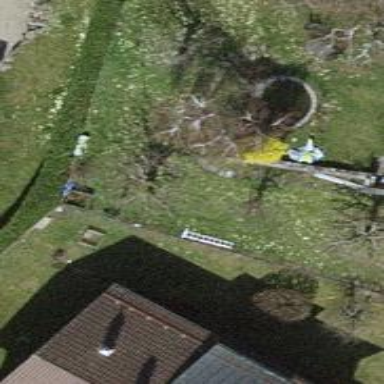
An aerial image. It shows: Deciduous broadleaved tree in garden.